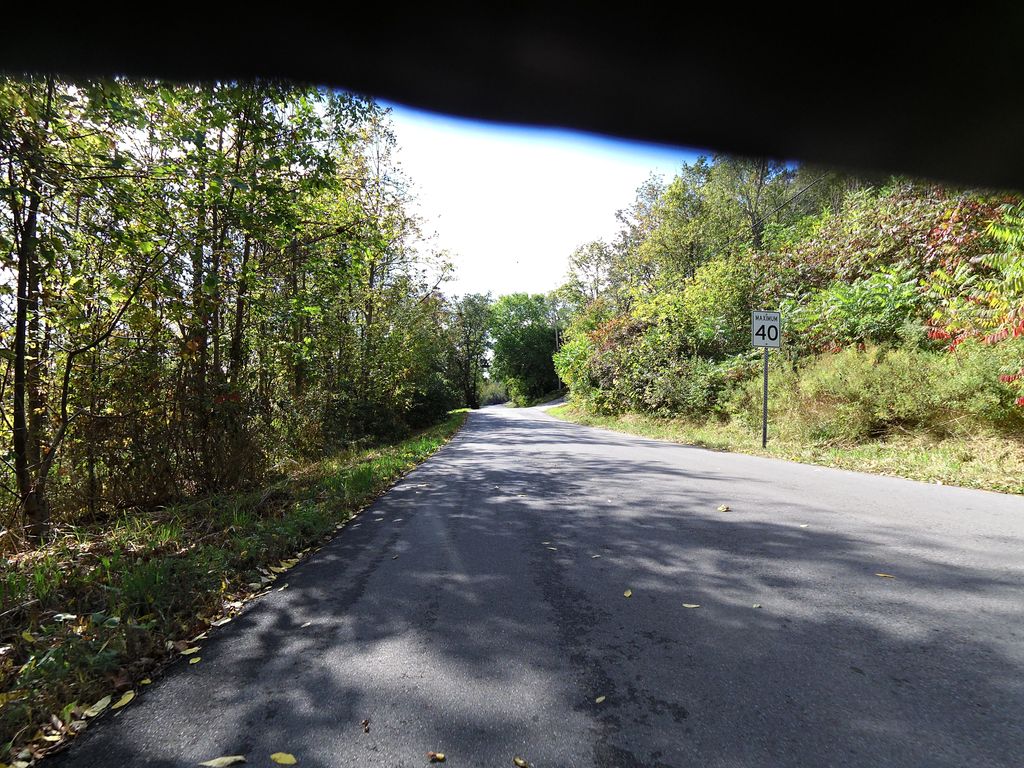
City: hamilton